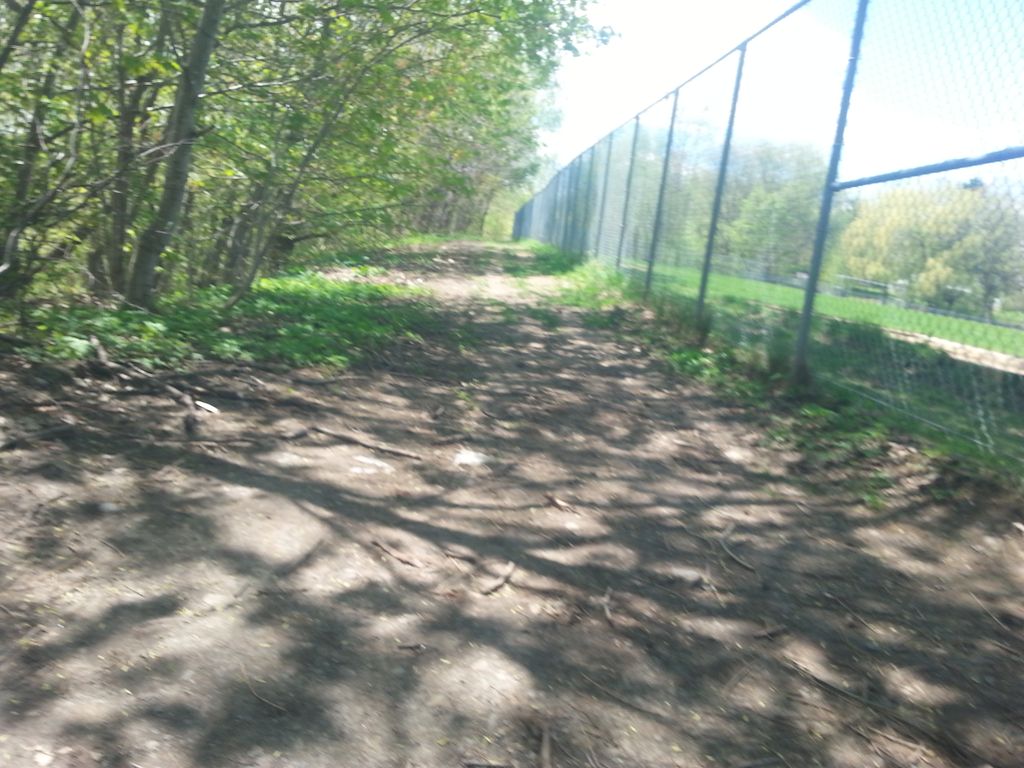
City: quebec_city